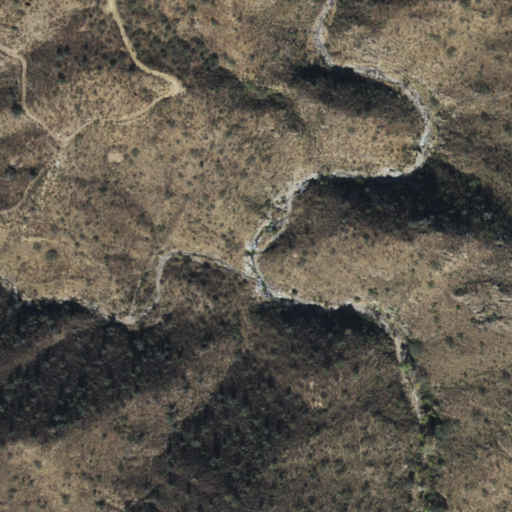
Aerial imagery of valley in Arizona named Old Glory Canyon containing shrub and grassland